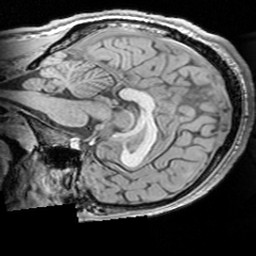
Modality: T1w
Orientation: sagittal
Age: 19
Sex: male
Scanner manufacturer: siemens
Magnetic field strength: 3 T
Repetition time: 1.63 s
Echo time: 0.00311 s